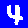
Digit: 4